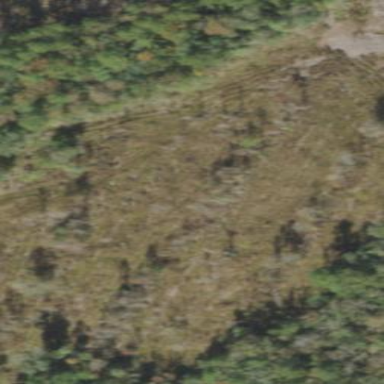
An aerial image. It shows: Forest area dominated by needle-leaved trees.